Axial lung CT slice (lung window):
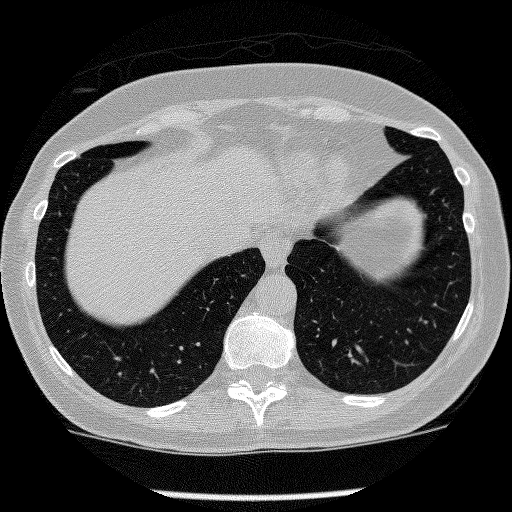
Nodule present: no